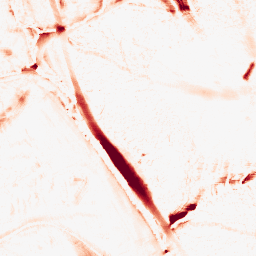
Category: morphological
Decomposition family: morphological_ellipse
Decomposition parameters: operation: opening
width: 20
height: 30
Upsampling method: sinc_hamming
Upsampling parameters: scale: 2
kernel_size: 16
Upsampling scale: 2